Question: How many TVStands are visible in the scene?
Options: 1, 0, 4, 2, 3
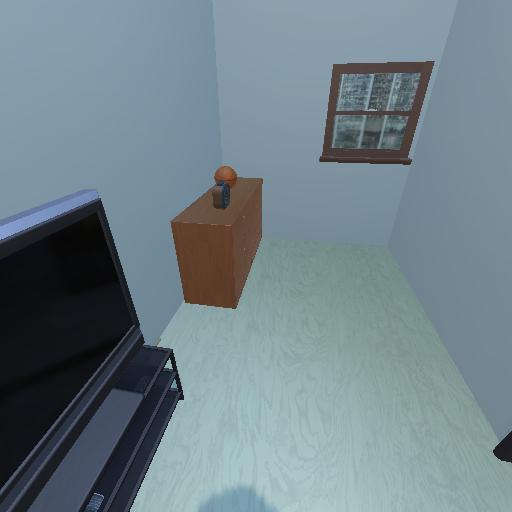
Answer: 1